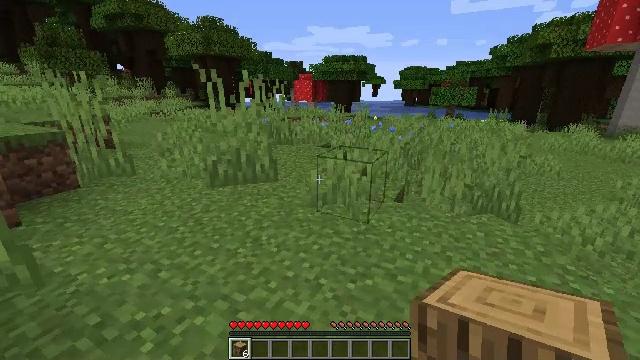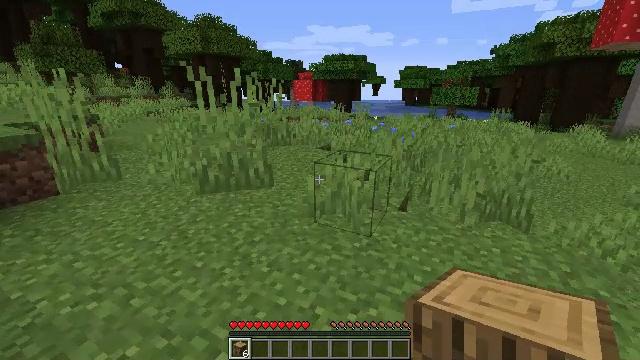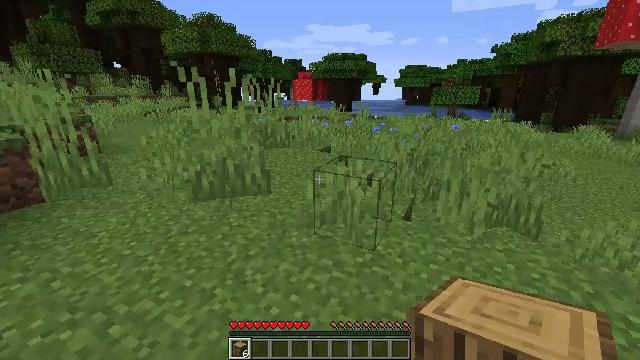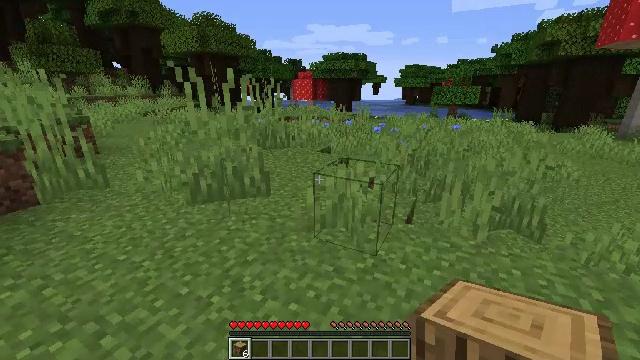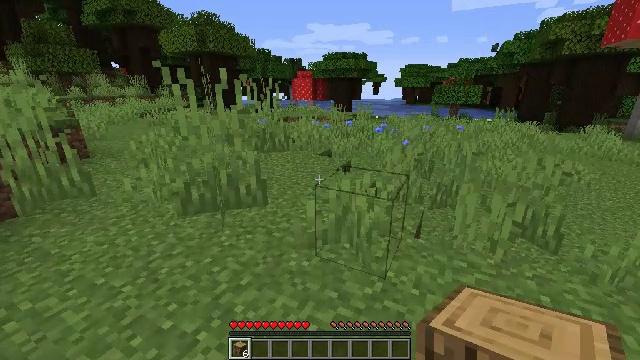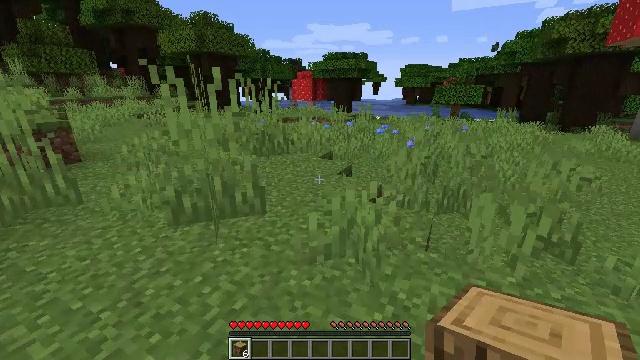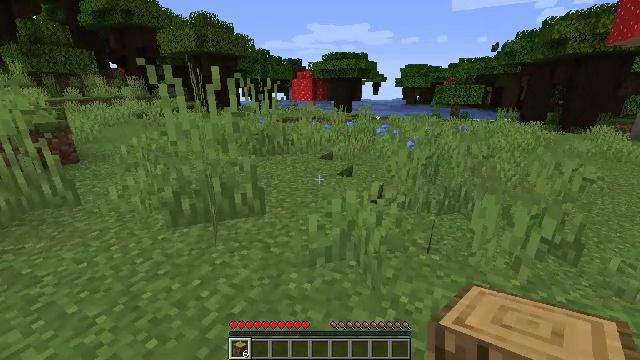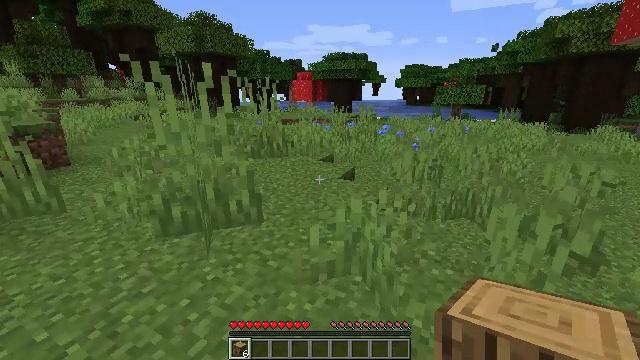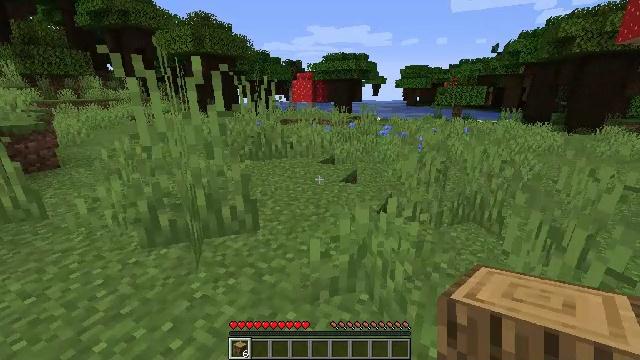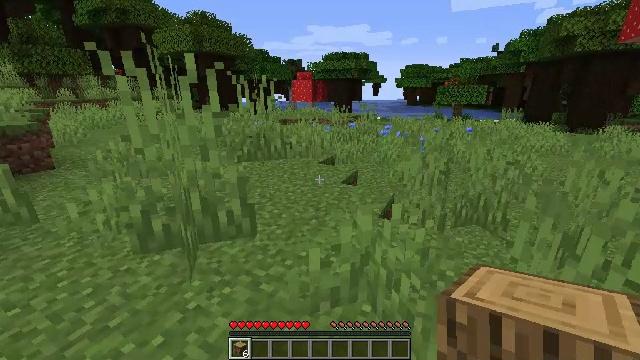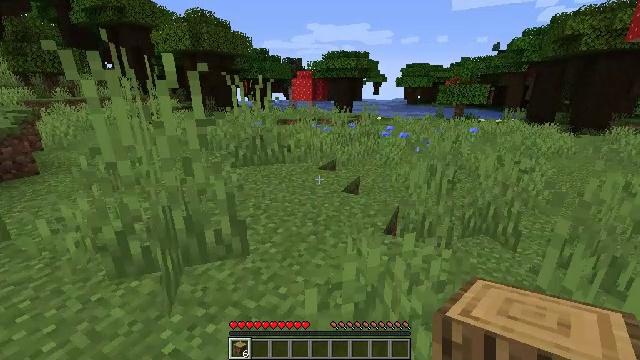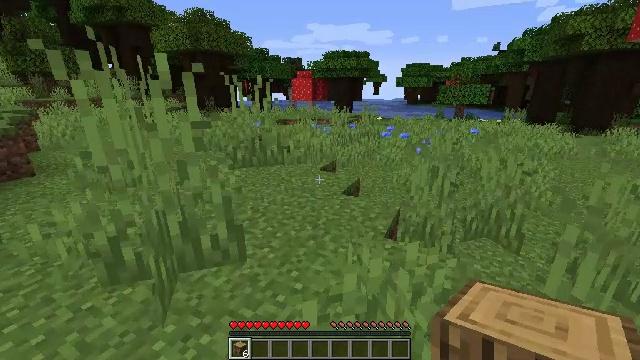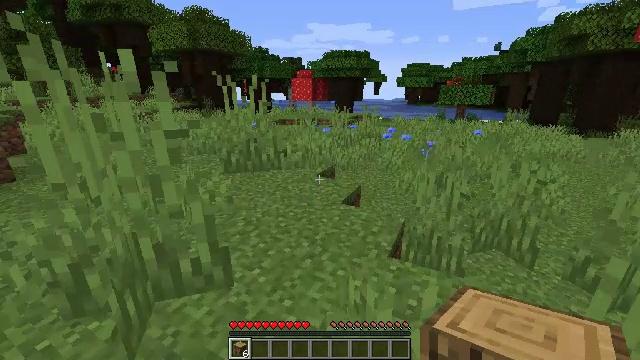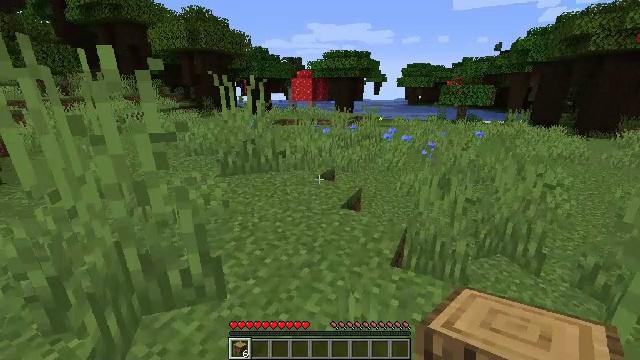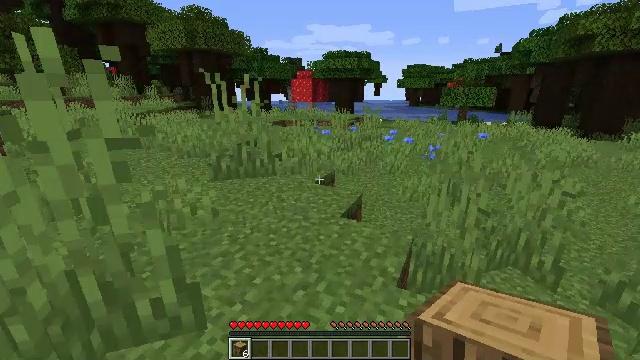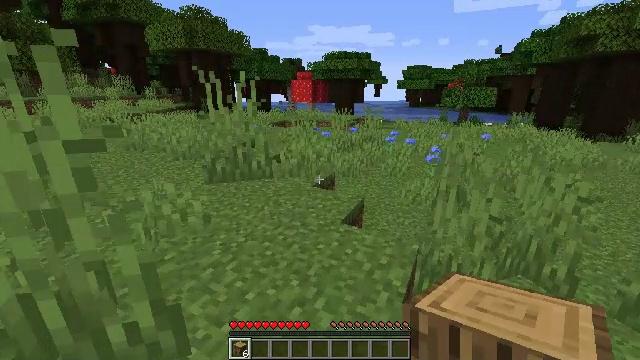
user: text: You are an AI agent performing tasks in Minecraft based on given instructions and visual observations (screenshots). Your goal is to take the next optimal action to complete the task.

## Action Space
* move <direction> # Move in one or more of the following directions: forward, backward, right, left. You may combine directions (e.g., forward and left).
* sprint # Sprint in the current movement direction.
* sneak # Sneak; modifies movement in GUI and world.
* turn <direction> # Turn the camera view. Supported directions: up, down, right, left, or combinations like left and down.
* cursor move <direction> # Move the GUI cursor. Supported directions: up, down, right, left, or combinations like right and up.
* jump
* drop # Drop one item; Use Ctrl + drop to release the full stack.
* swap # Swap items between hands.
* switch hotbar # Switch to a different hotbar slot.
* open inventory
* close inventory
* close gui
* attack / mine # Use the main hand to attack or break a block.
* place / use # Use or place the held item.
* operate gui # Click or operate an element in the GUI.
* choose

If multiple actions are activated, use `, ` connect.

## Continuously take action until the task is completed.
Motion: motion action
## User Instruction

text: Collect the mushroom stem from giant mushrooms.
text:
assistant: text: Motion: move forward
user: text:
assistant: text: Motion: move forward
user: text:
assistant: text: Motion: move forward
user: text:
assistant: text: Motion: move forward
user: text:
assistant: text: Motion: move forward
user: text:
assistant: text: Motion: move forward
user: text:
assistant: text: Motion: move forward
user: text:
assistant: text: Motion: move forward
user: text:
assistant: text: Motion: move forward
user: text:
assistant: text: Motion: move forward
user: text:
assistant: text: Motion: move forward
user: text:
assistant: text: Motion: move forward
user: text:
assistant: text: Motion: move forward
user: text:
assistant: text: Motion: move forward
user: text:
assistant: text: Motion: move forward
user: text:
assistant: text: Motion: move forward
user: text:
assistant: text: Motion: move forward
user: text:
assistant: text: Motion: move forward
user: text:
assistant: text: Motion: move forward
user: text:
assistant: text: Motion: move forward
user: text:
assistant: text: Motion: move forward
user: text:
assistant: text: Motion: move forward
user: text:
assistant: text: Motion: move forward
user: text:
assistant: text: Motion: move forward
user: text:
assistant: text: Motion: move forward
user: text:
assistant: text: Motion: move forward
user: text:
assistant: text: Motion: move forward
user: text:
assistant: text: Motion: move forward
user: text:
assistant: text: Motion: move forward
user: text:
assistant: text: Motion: move forward